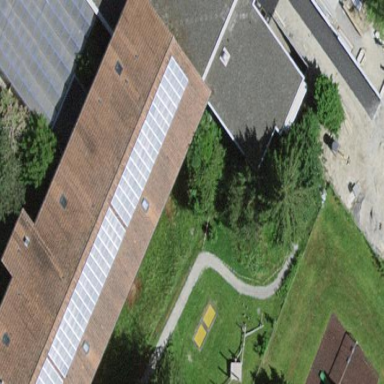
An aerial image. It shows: School building with gabled roof.